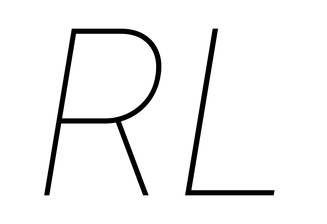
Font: Inter-Italic_Thin_Italic